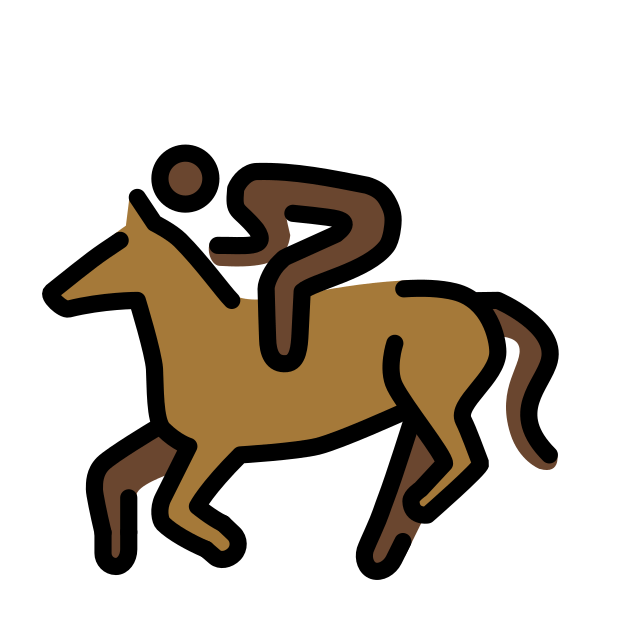
horse racing: dark skin tone